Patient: sex F, age 46
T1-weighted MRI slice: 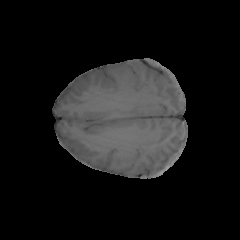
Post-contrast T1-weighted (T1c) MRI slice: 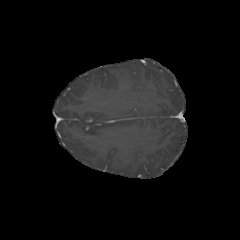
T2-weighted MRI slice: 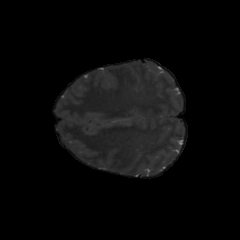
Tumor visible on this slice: no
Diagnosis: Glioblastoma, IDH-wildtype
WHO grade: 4